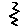
Label: zigzag